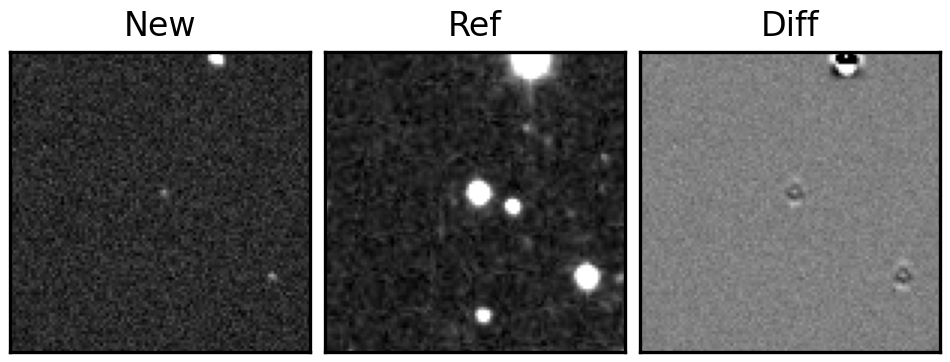
Label: bogus